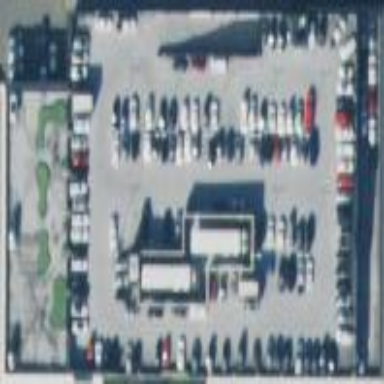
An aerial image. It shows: Car shop building.